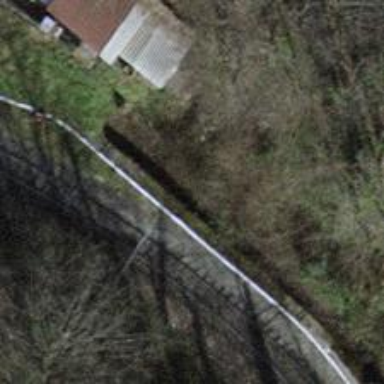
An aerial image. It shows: Narrow-gauge railway track with electrified contact line. The railway has one track.